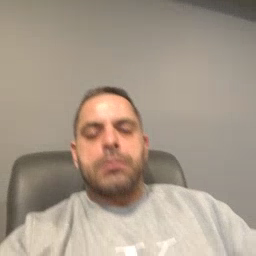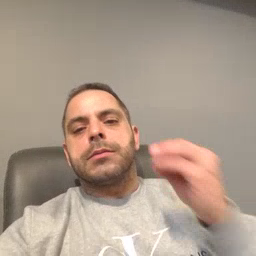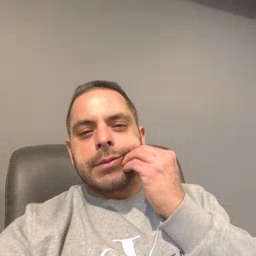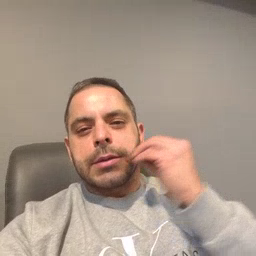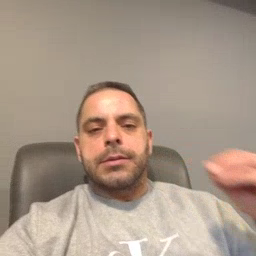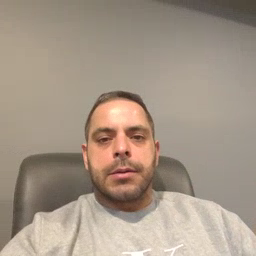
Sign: kiss